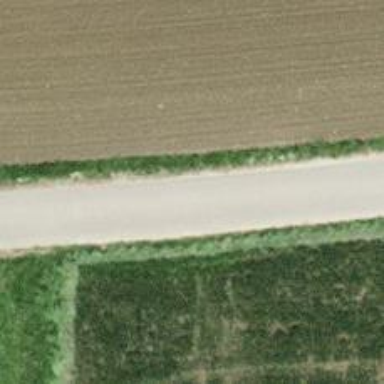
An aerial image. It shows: Well-maintained track road with grade 1 tracktype.